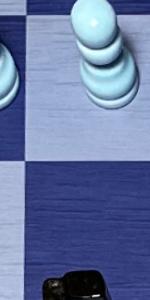
Label: Empty